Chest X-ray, AP view. Patient: 58 years old, sex M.
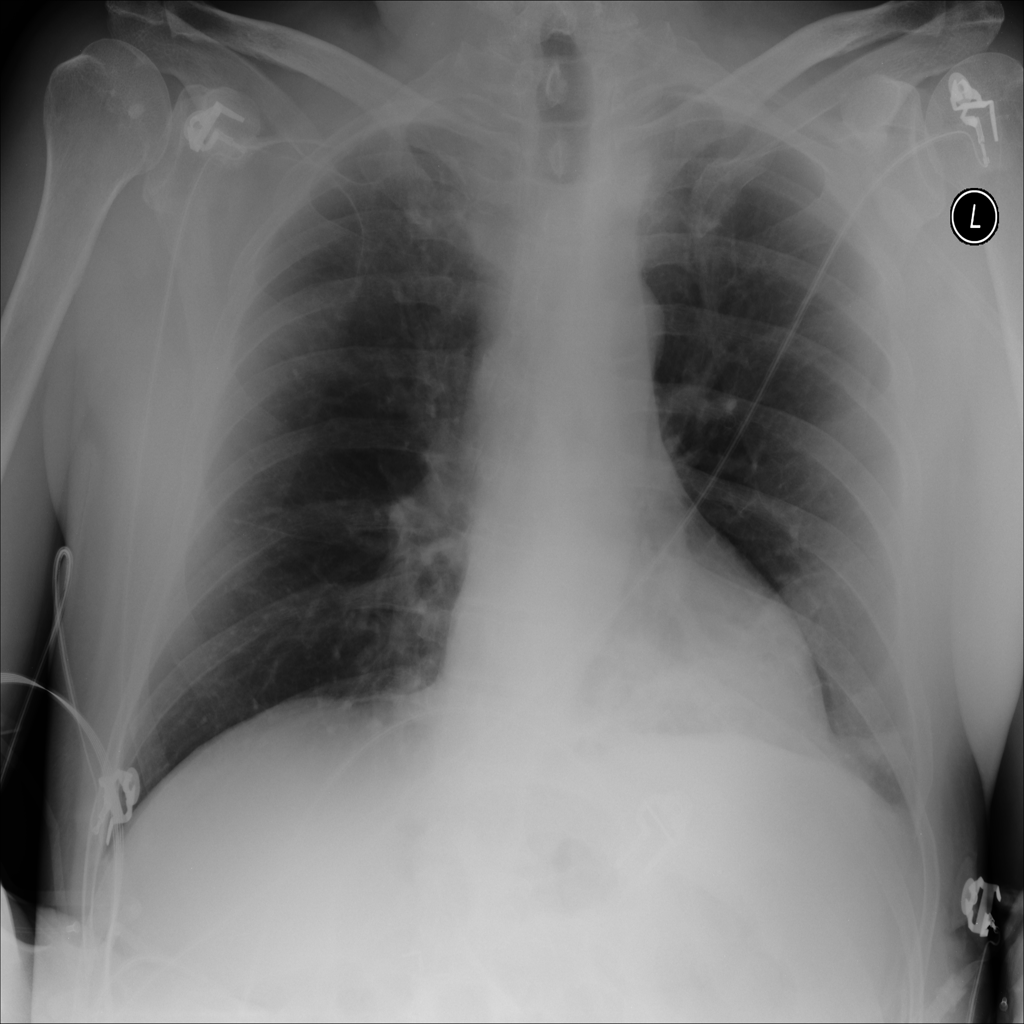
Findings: Consolidation